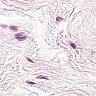
Metastatic tissue present: no